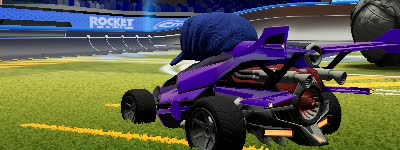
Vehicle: aftershock